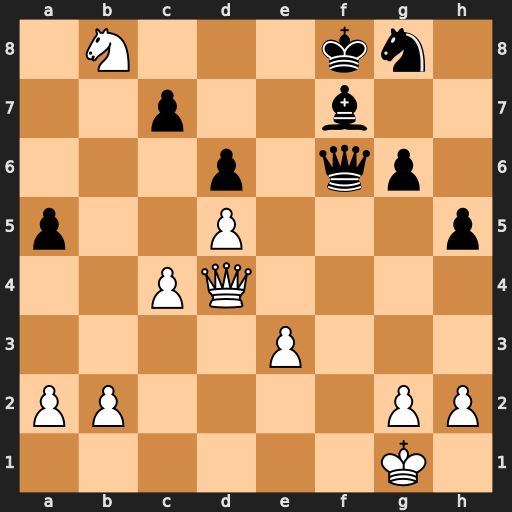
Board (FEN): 1N3kn1/2p2b2/3p1qp1/p2P3p/2PQ4/4P3/PP4PP/6K1
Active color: w
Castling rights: -
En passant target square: -
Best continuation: Nd7+ Ke7 Nxf6